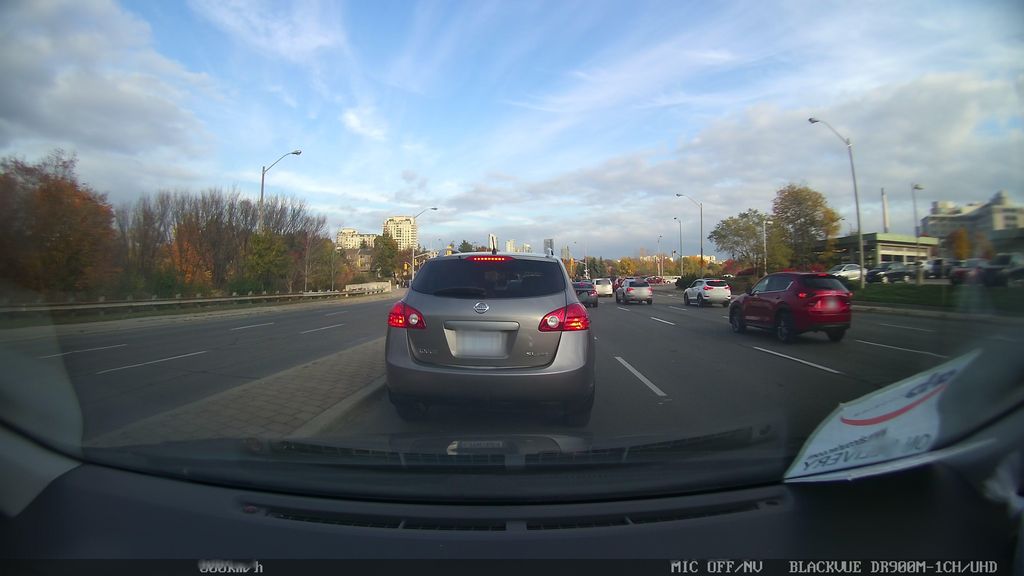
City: toronto